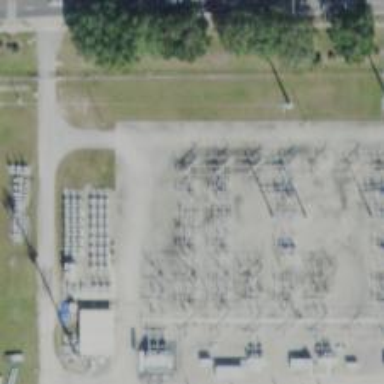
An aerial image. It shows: Switch used for power control.